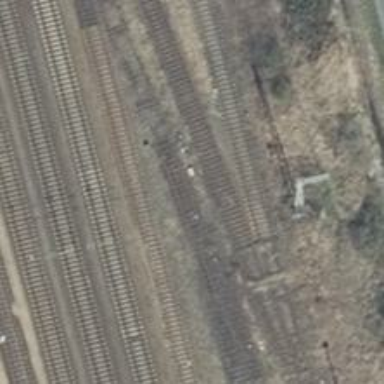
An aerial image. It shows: Railway switch with turnout to the right.